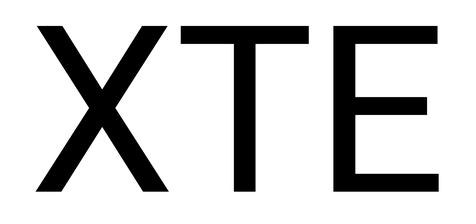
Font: Roboto_Regular